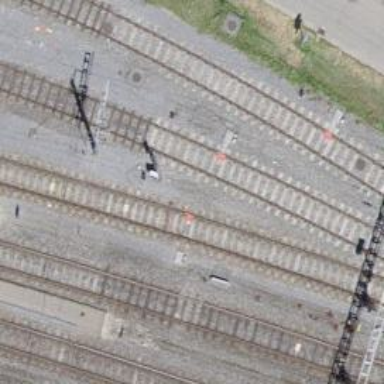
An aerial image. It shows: Single-track electrified railway siding with contact line for service.